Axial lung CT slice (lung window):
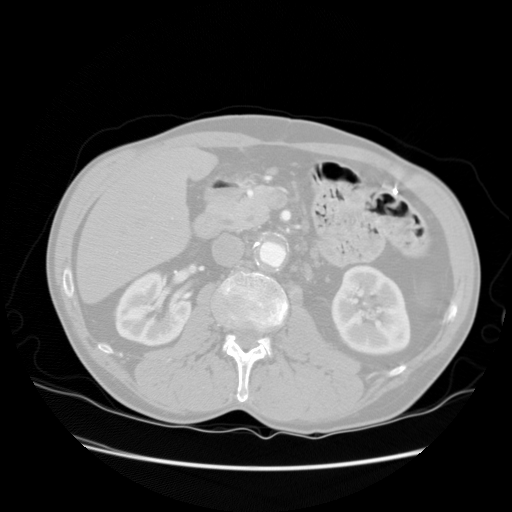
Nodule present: no